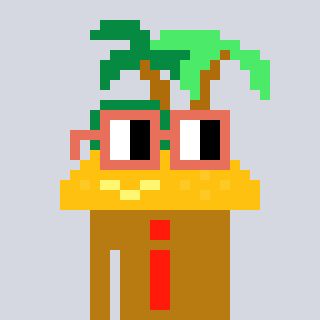
a pixel art character with square orange glasses, a island-shaped head and a gold-colored body on a cool background